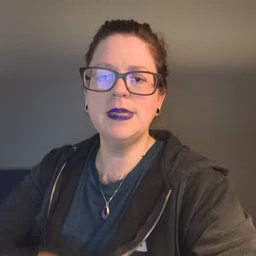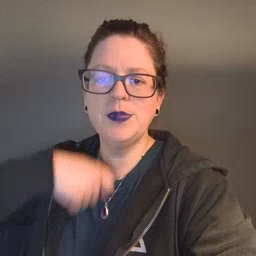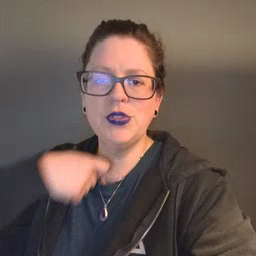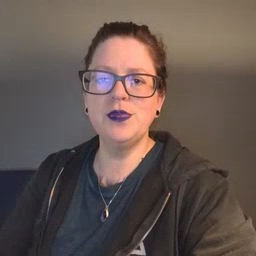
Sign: zipper